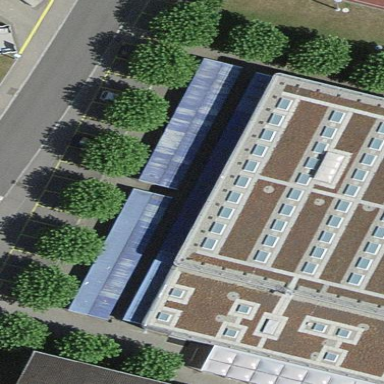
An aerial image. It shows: Bicycle parking facility.